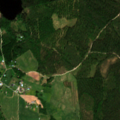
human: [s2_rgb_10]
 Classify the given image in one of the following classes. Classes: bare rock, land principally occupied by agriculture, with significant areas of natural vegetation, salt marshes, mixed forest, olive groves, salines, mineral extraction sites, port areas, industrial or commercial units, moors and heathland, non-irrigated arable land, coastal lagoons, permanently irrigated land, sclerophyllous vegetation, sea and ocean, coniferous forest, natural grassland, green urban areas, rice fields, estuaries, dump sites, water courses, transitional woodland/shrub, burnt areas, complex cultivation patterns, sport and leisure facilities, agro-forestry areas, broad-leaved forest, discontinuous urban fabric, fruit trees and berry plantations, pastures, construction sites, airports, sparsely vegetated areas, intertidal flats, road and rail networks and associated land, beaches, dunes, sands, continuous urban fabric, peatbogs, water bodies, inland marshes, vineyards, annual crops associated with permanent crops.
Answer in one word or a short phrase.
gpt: non-irrigated arable land, land principally occupied by agriculture, with significant areas of natural vegetation, coniferous forest, mixed forest